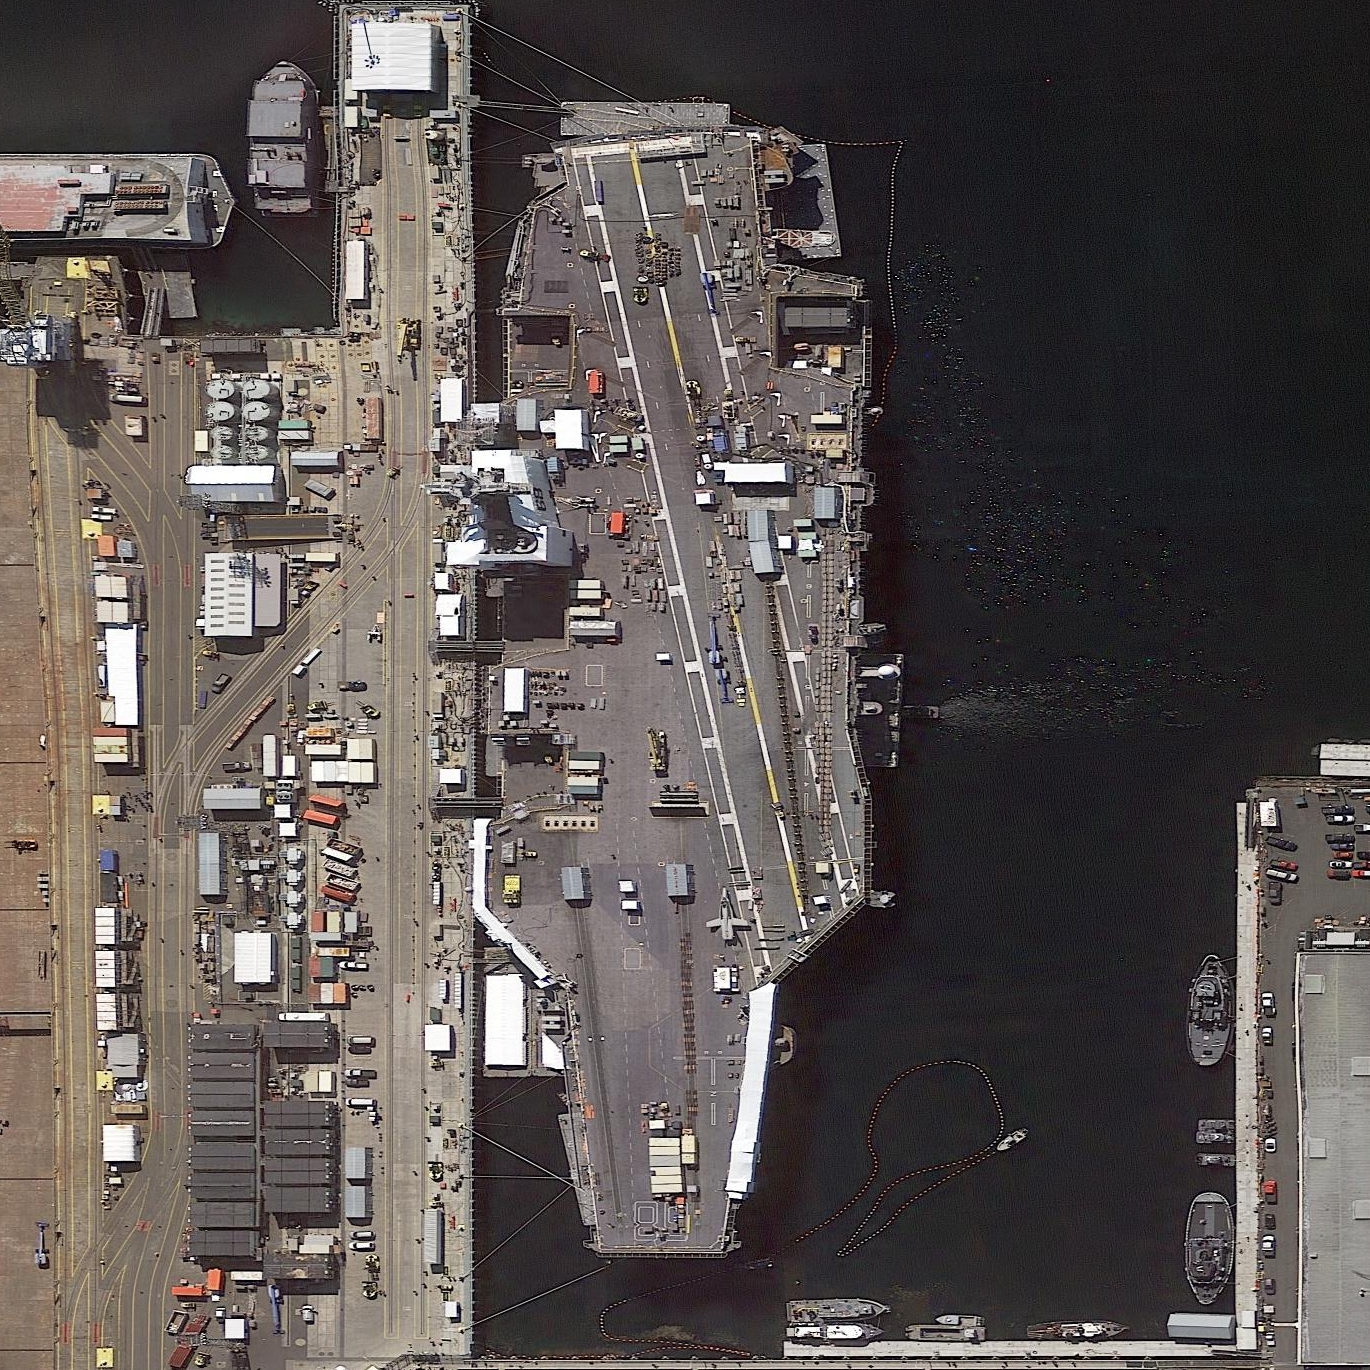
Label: Nimitz-class_aircraft_carrier